Question: I'm trying to do the triangle part that you see over the top of this image:

I tried a few methods without success.
I need the triangle to be reponsive if the image changes size.
And I don't want the container div to expand because of the triangle.
But I can't fix the div height because it changes if the image size changes.
I don't want to do the triangle in photoshop and export the image because when you click on it you will see the triangle too.
Any idea how to achieve this the right way?
Here is what I tried:
<URL>
'''
.arrow-down {
width: 0;
height: 0;
border-left: 20px solid transparent;
border-right: 20px solid transparent;
border-top: 20px solid #f00;
}
.image{
width:100%;
}
<div class="imageTriangle">
<img src="image.jpg">
<div class="arrow-down"></div>
</div>
'''
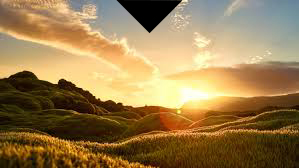
Answer: use pseudo element ':after' for image
demo - <URL>
this example will not work on ie8
'''
.image:after {
content:'';
width: 0;
height: 0;
border-left: 20px solid transparent;
border-right: 20px solid transparent;
border-top: 20px solid #f00;
position:absolute;
left:50%;
top:0;
transform:translatex(-50%); /** making it horizontally center **/
}
'''
or for older browsers you can also use this
demo - <URL>
this will work on ie8
'''
.image:after {
content:'';
width: 0;
height: 0;
border-left: 20px solid transparent;
border-right: 20px solid transparent;
border-top: 20px solid #f00;
position:absolute;
left:50%;
top:0;
margin-left:-20px; /** for older browsers **/
}
'''